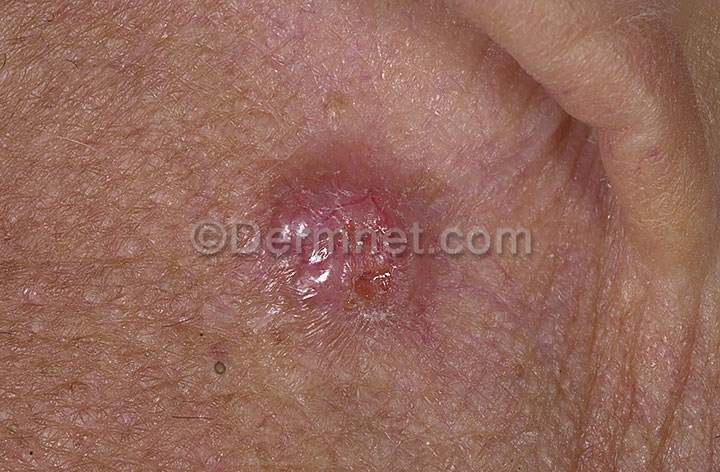
Disease: Actinic Keratosis Basal Cell Carcinoma and other Malignant Lesions